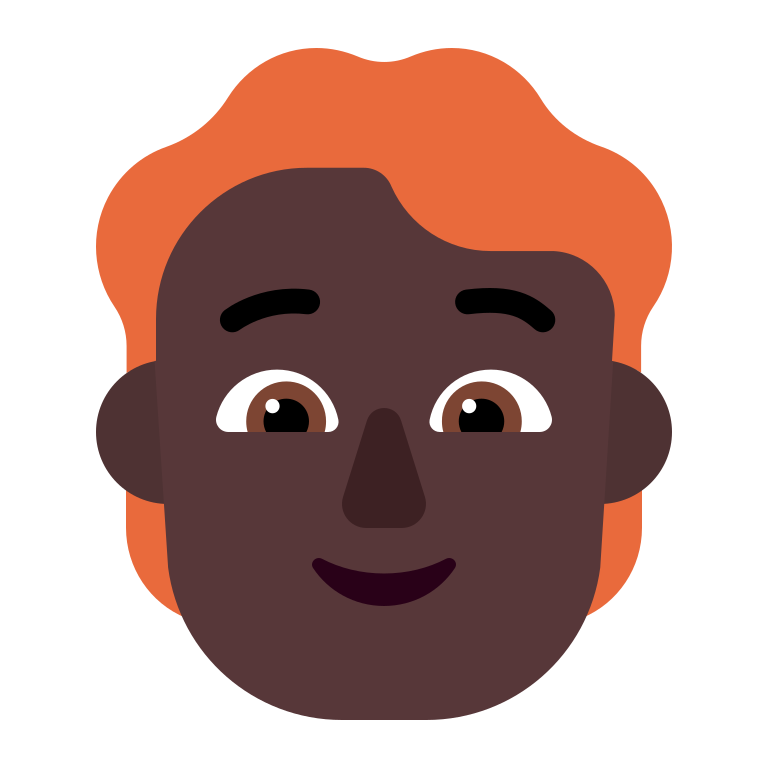
person red hair flat dark